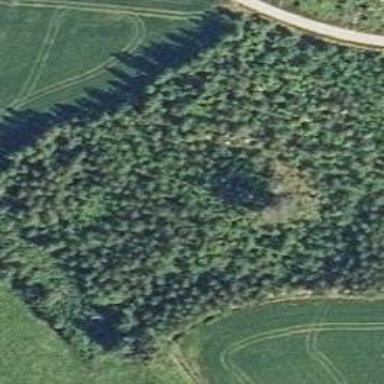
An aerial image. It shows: Forest area.